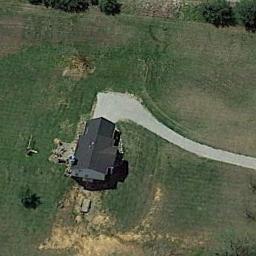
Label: sparse_residential